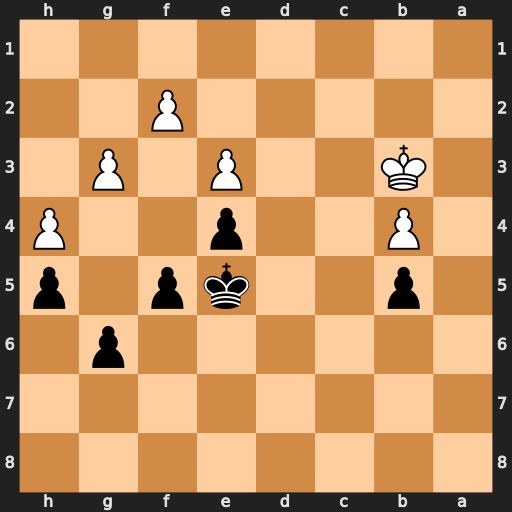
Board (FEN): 8/8/6p1/1p2kp1p/1P2p2P/1K2P1P1/5P2/8
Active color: b
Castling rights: -
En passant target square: -
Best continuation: f4 exf4+ Kf5 Kc3 Kg4 Kd4 Kf3